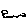
Label: zigzag